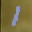
Label: 1